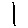
Label: line